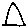
Label: triangle